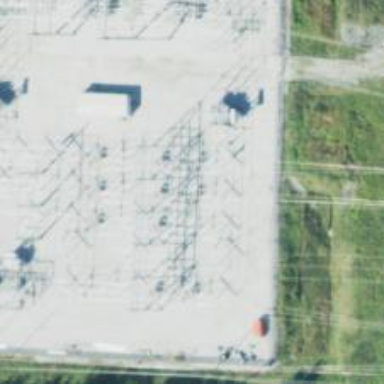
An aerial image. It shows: Switch used for power control.